Question: Find the horizontal coordinate of the first time the ball hits the ground. The result is rounded down to the nearest integer. Note that there is no energy loss in the event of a collision
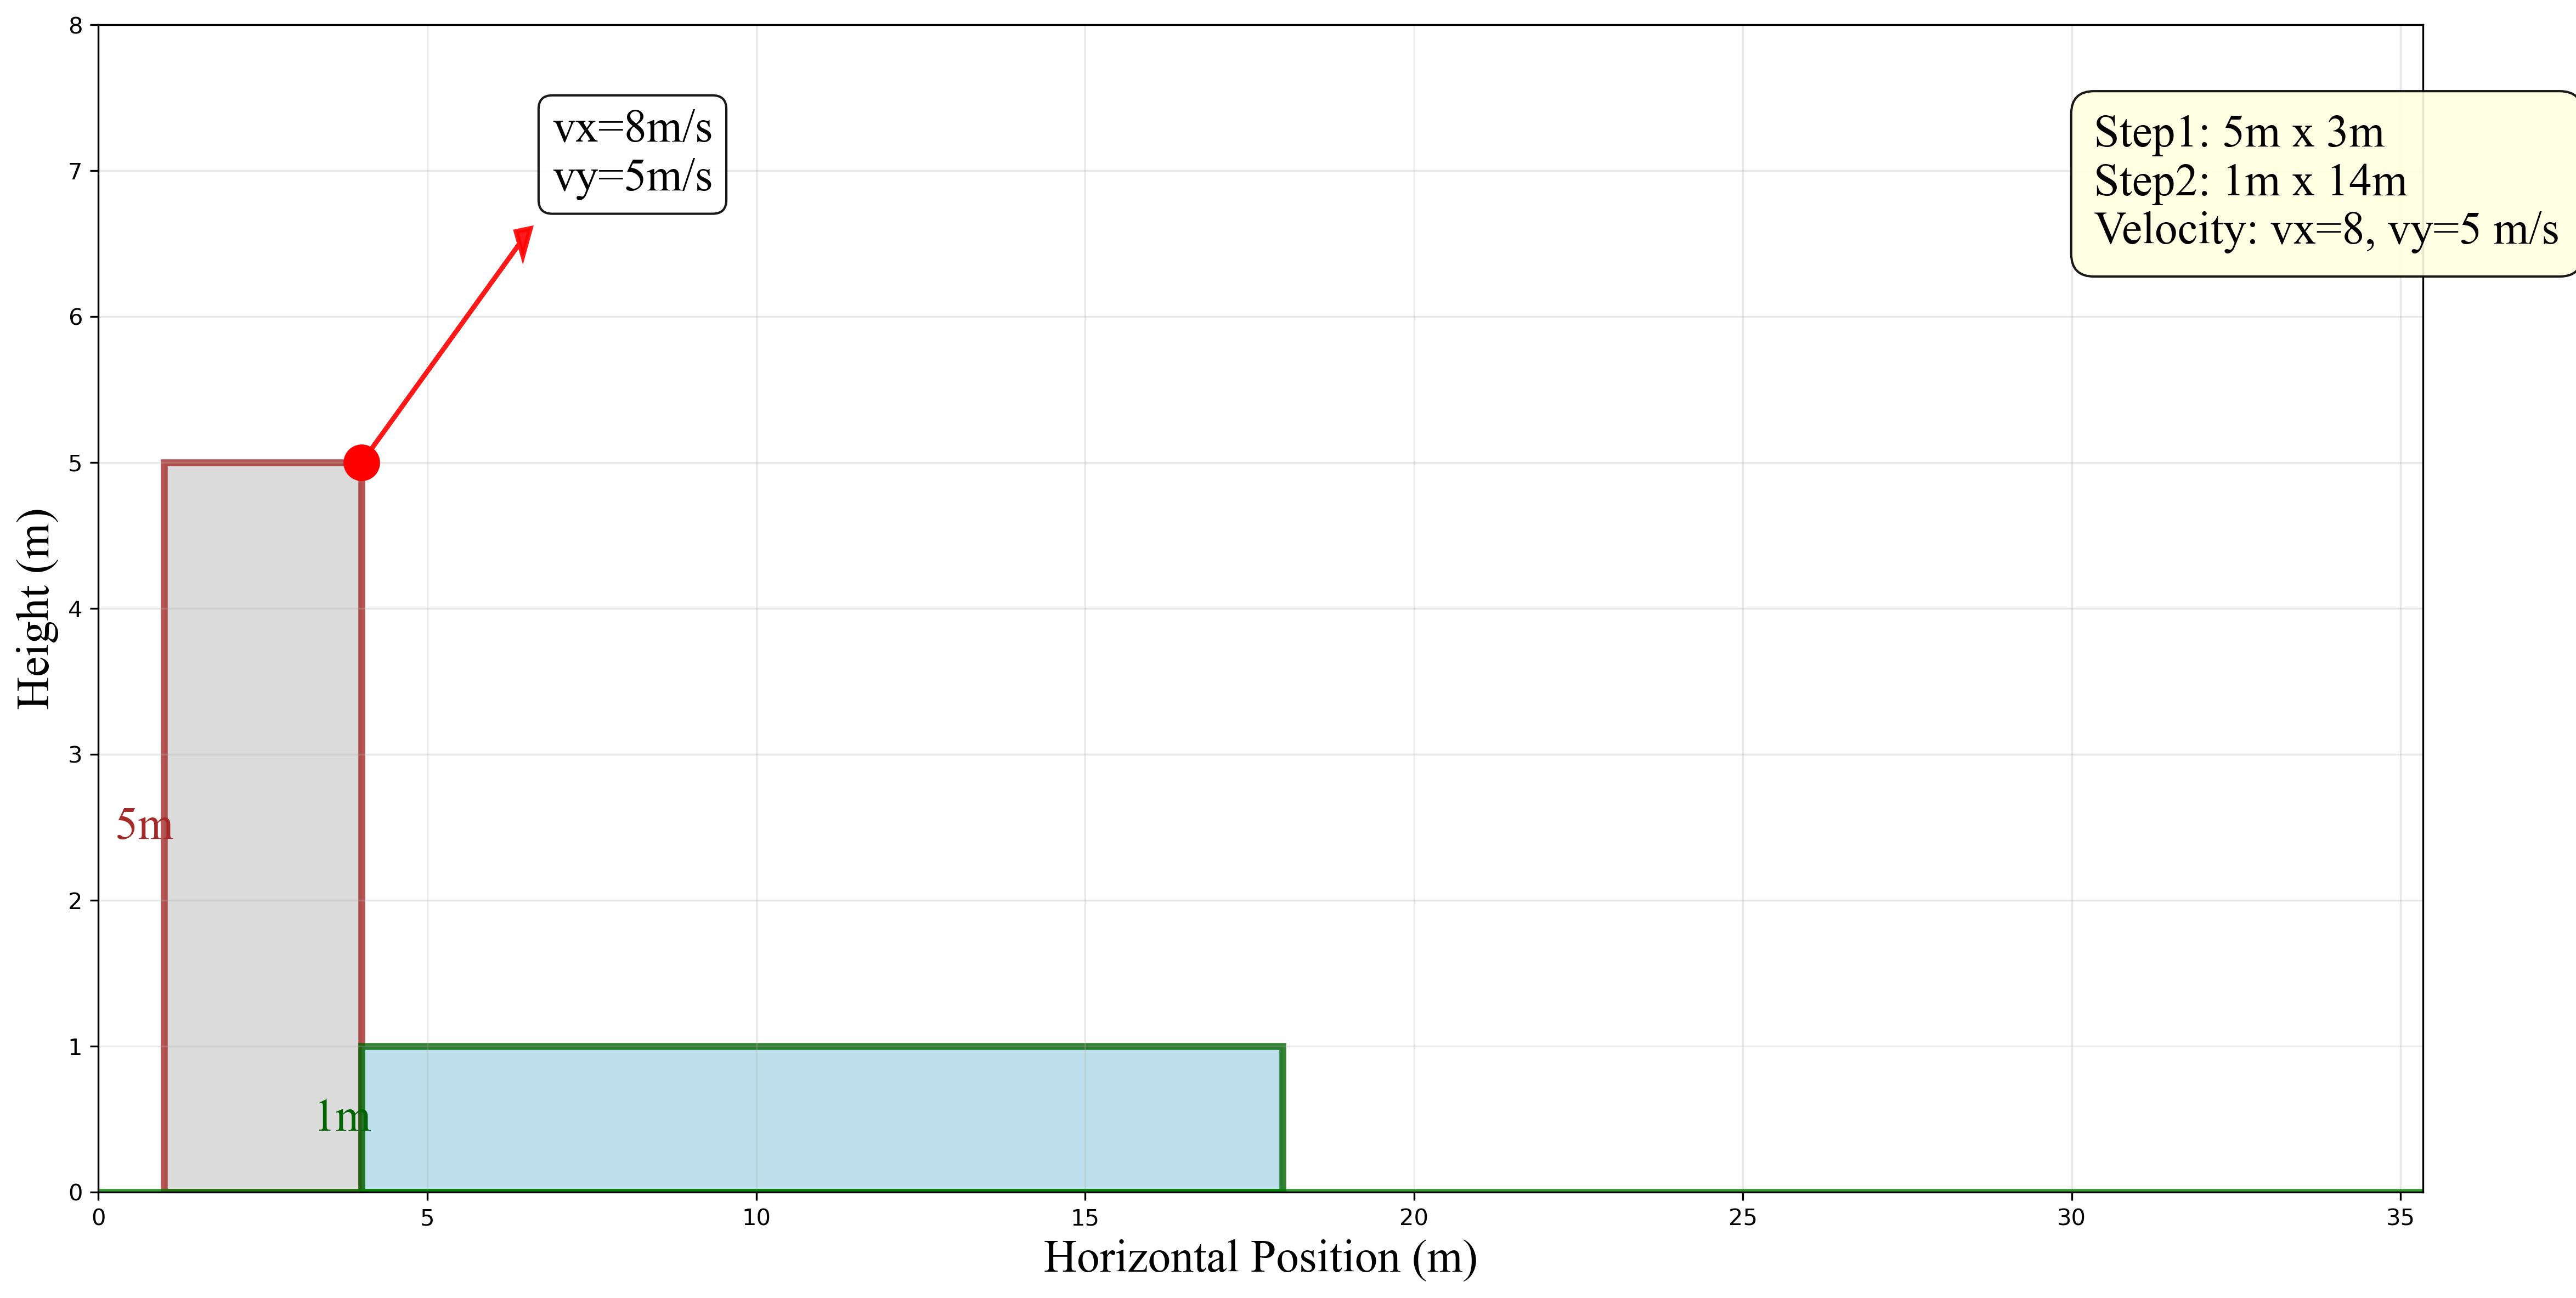
Answer: 33